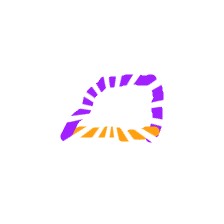
Shape: trapezoid